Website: ulta-beauty
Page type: payment
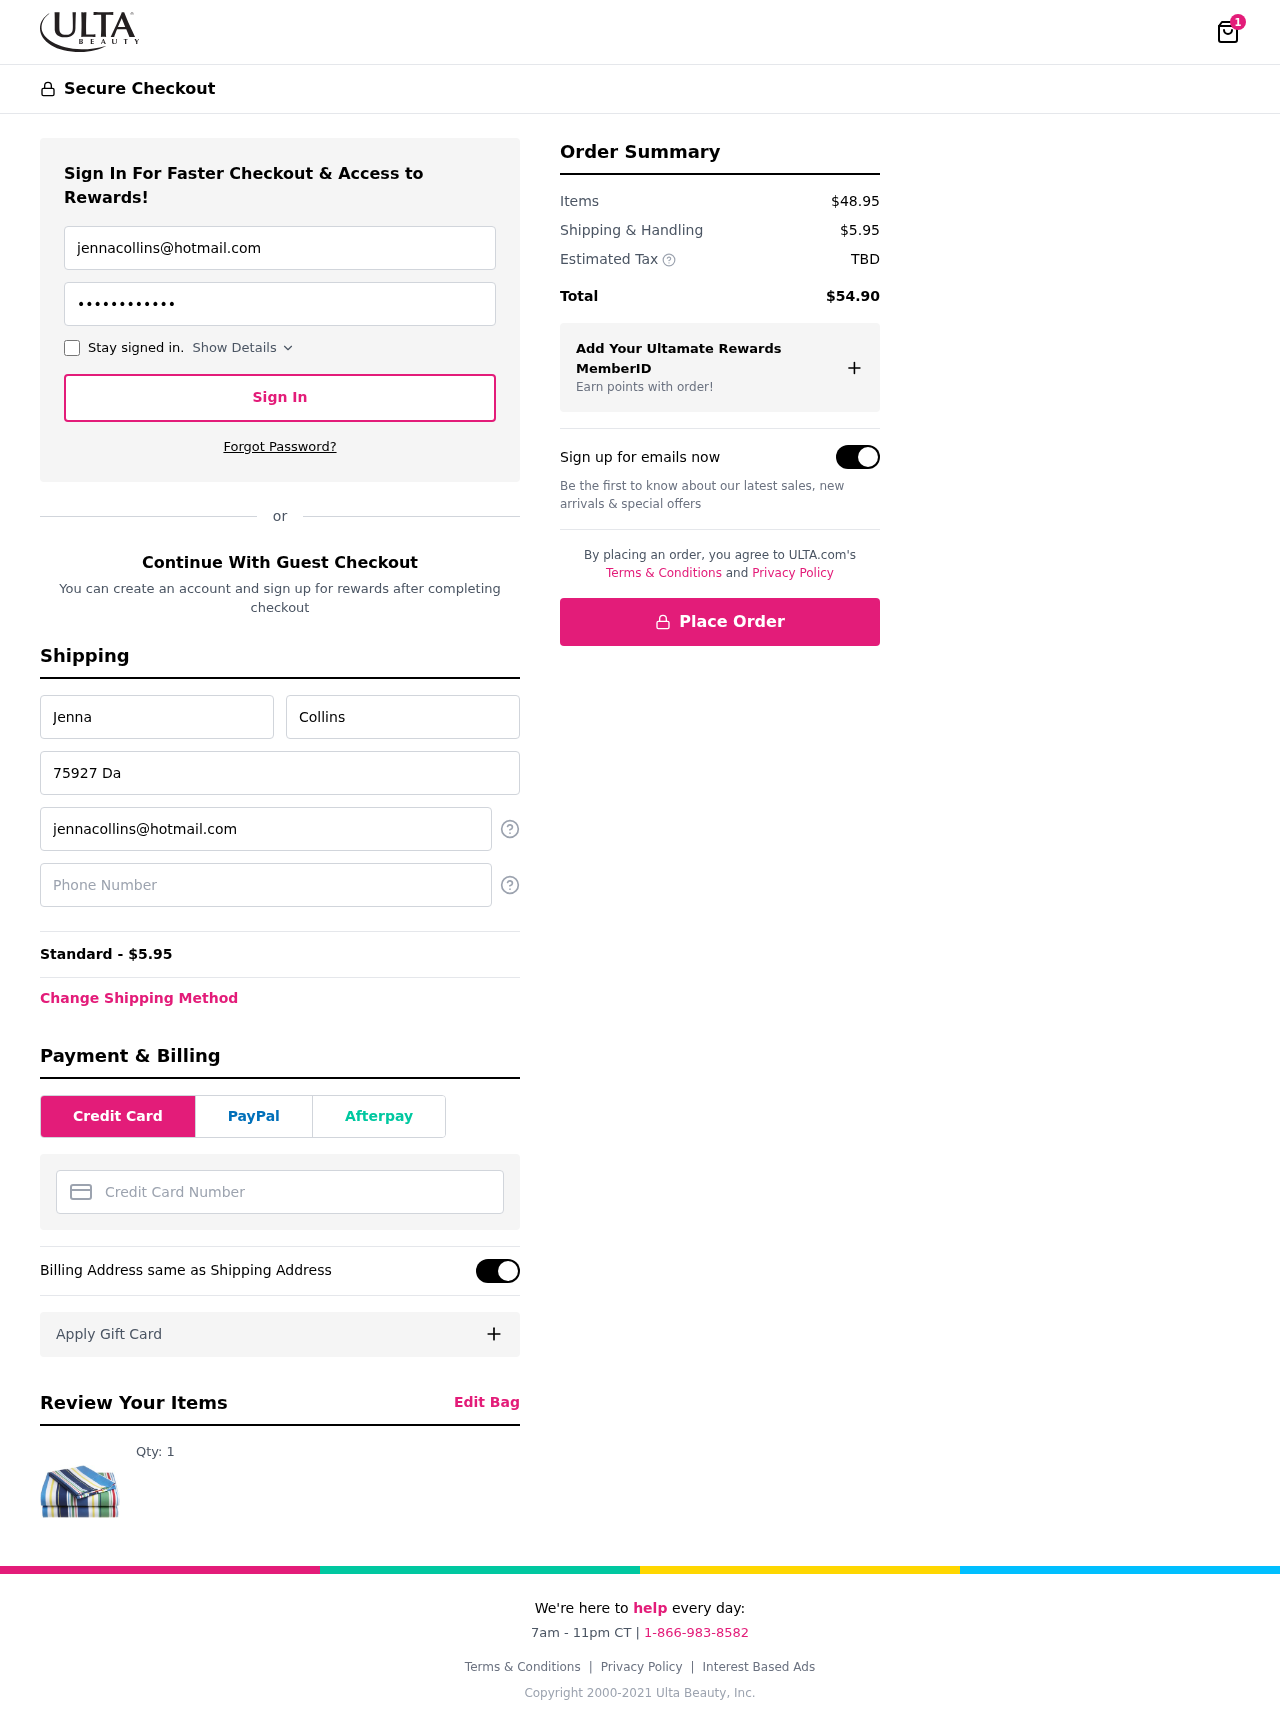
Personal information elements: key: PII_CARD_NUMBER
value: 2548 9704 8378 3857
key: PII_EMAIL
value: jennacollins@hotmail.com
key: PII_FIRSTNAME
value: Jenna
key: PII_LASTNAME
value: Collins
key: PII_PHONE
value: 2794496211
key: PII_STREET
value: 75927 David Via Suite 027
Product elements: key: PRODUCT1_QUANTITY
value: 1
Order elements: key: ORDER_NUM_ITEMS
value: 1
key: ORDER_SHIPPING_COST
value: $5.95
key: ORDER_SHIPPING_COST
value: Standard - $5.95
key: ORDER_SUBTOTAL
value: $48.95
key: ORDER_TAX
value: TBD
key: ORDER_TOTAL
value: $54.90